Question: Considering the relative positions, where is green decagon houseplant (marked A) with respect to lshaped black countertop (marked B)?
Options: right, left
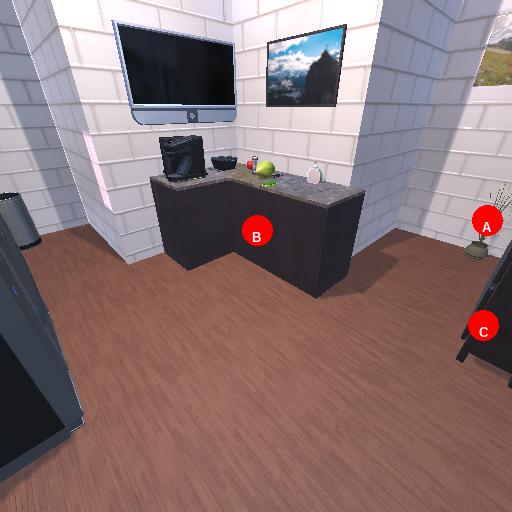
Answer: right